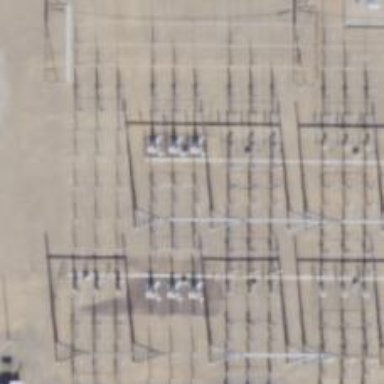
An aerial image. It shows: Switch for power supply.